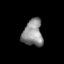
Tissue: prostate
Cell type: T cells
Senescence score: 0.3412
Nuclear area (px): 535
Mean DAPI intensity: 138.772